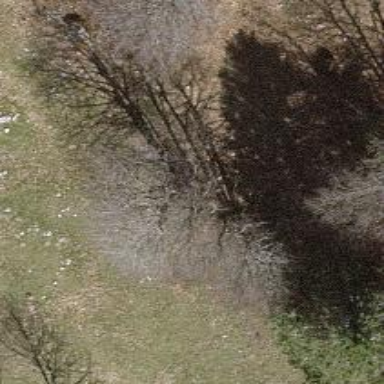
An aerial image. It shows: Beautiful tree in nature.